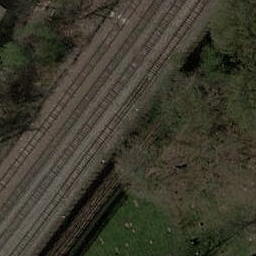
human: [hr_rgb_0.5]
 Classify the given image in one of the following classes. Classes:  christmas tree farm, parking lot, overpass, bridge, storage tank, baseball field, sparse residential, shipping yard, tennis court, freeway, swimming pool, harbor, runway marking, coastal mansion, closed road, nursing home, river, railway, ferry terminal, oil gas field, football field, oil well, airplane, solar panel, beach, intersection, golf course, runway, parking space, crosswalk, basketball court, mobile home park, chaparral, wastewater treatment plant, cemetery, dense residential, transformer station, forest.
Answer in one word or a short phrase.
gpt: railway